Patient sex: F
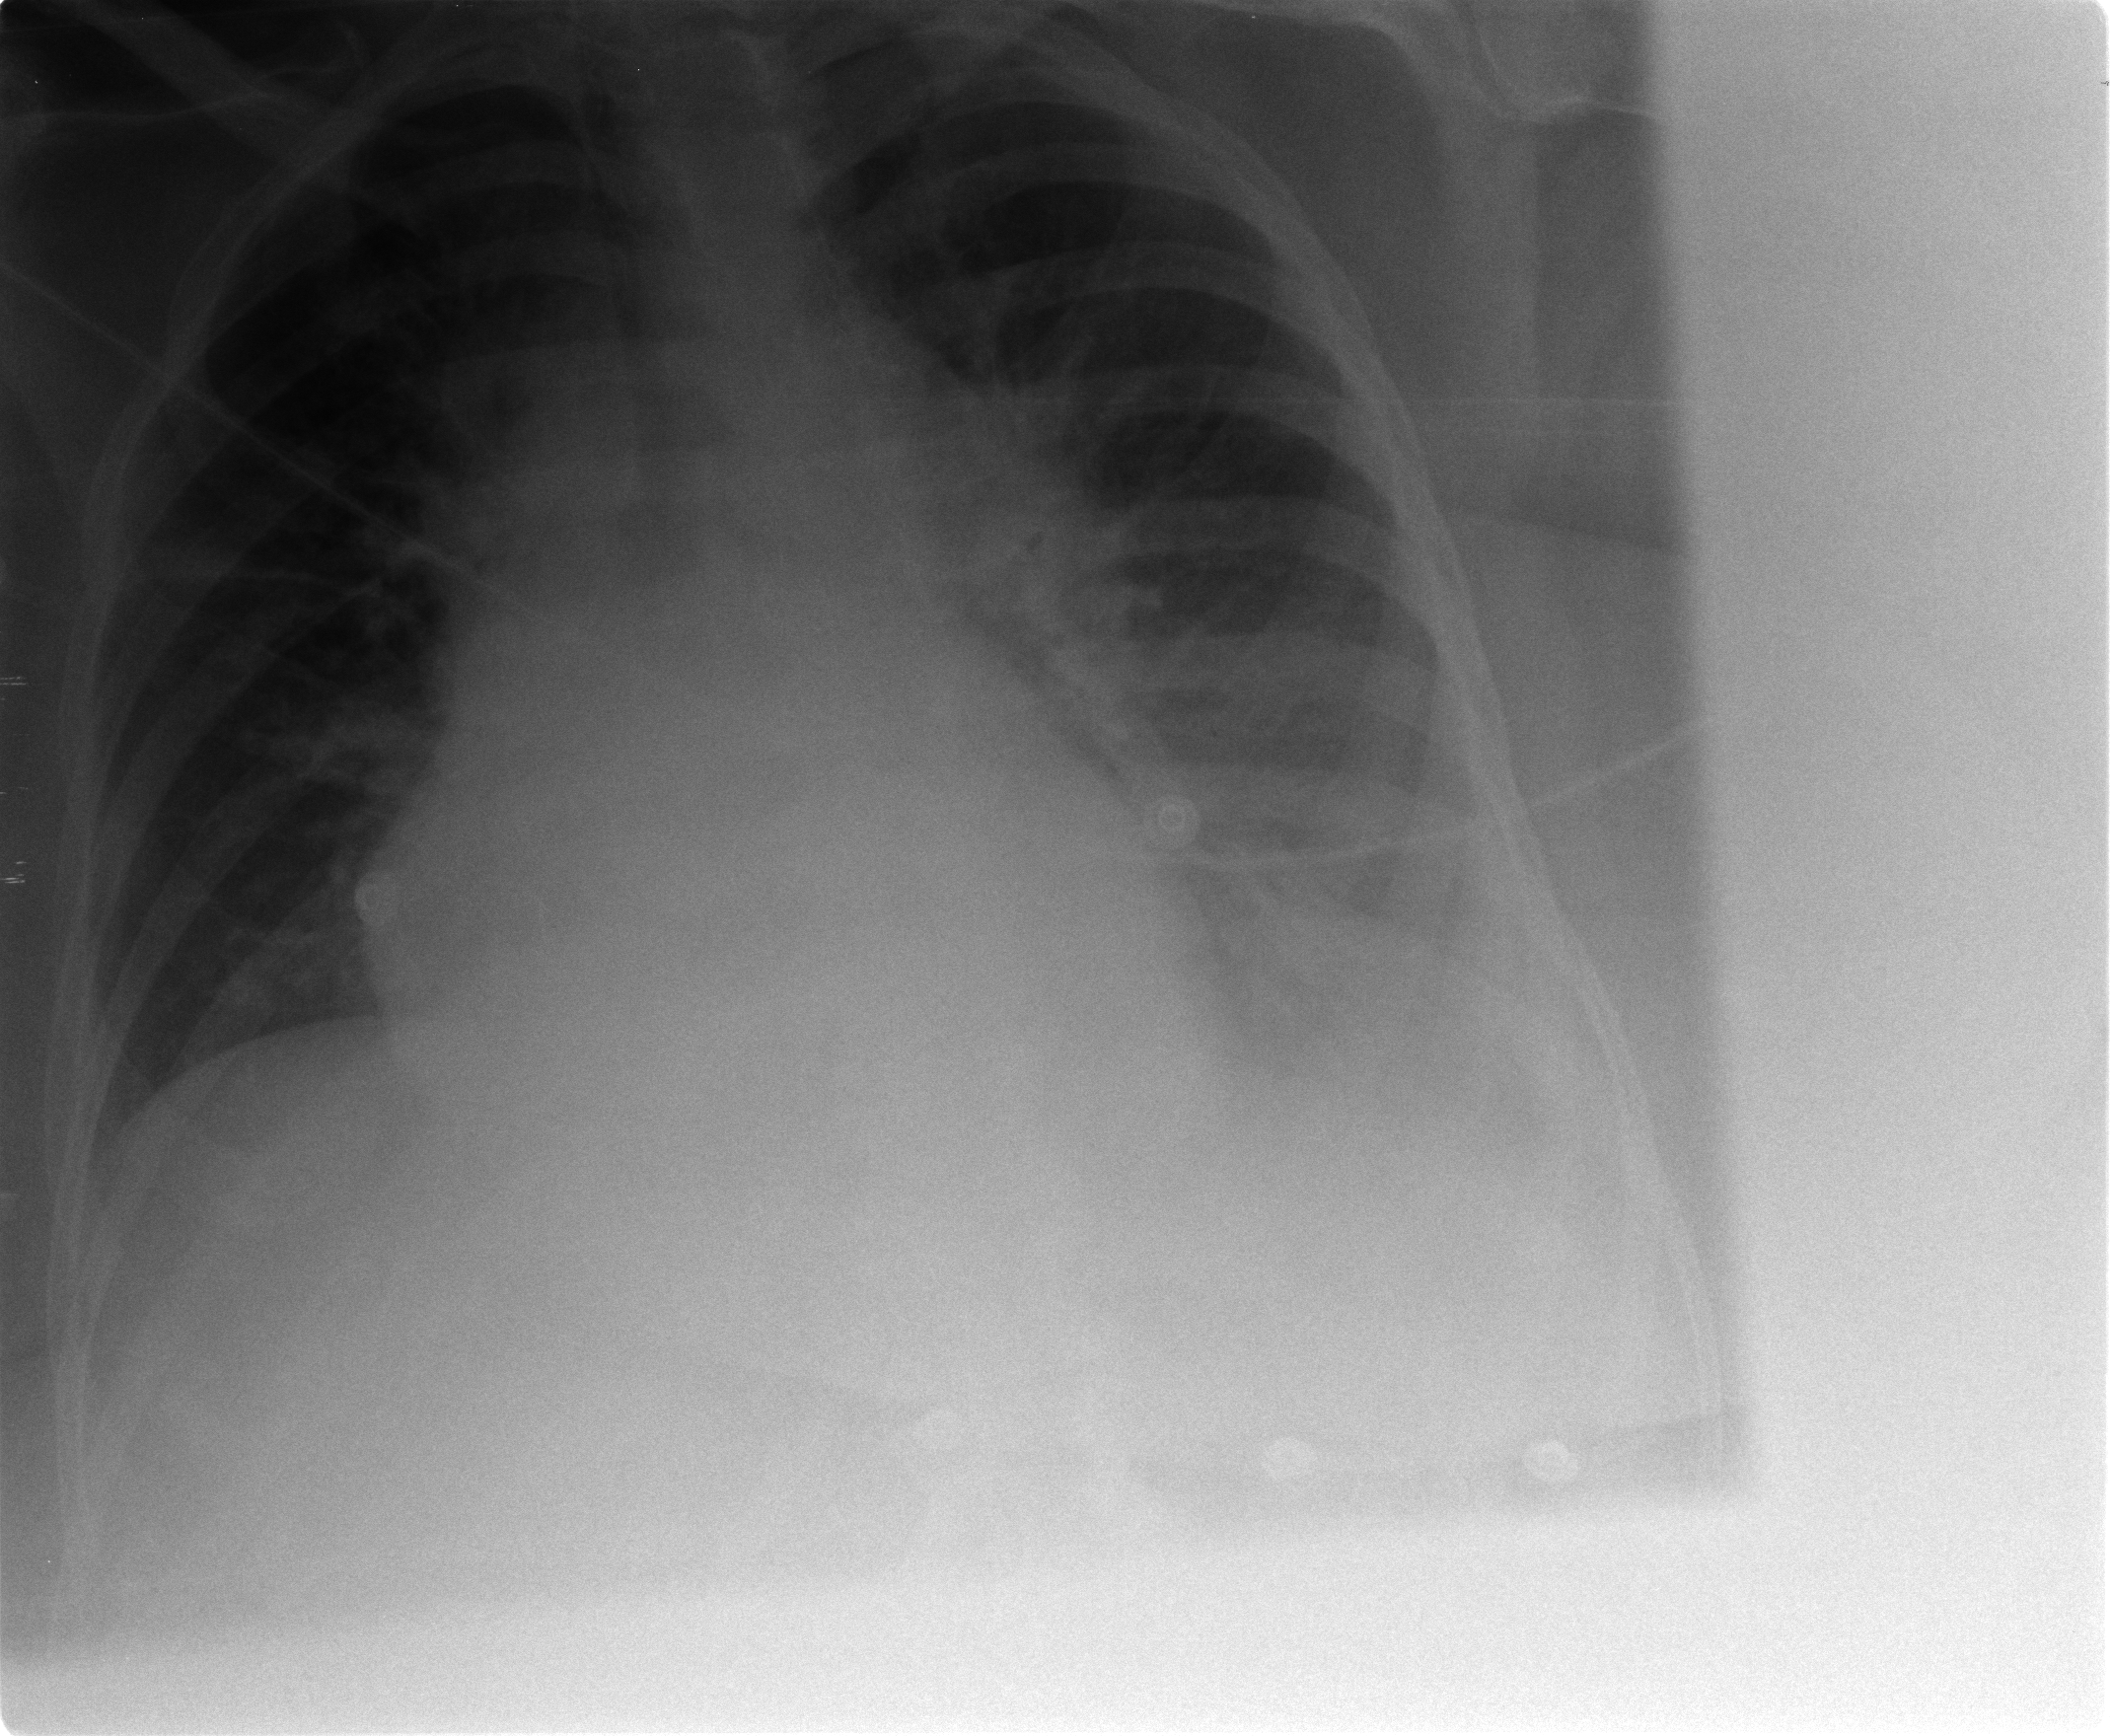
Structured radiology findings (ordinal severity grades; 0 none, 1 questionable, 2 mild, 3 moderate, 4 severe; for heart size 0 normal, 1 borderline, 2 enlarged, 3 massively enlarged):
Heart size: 0
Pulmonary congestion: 2
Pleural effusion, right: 1
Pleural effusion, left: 2
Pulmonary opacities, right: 0
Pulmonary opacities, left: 0
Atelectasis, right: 0
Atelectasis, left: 0